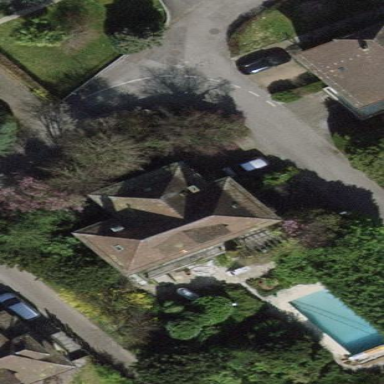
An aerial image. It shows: Detached building.